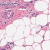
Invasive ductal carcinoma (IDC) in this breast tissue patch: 1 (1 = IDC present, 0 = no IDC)